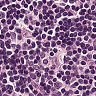
Metastatic tissue present: no